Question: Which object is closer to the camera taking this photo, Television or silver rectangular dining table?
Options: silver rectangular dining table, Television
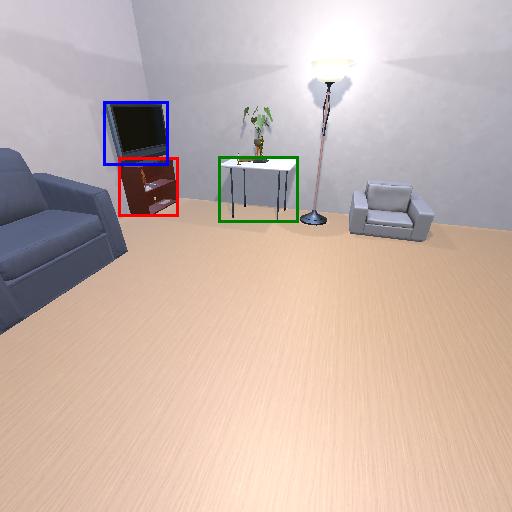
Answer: silver rectangular dining table